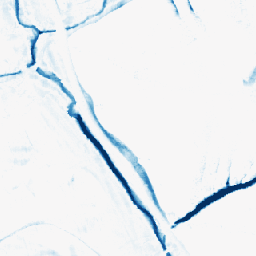
Category: morphological
Decomposition family: morphological_rect
Decomposition parameters: operation: closing
width: 10
height: 10
Upsampling method: nearest
Upsampling parameters: scale: 8
Upsampling scale: 8